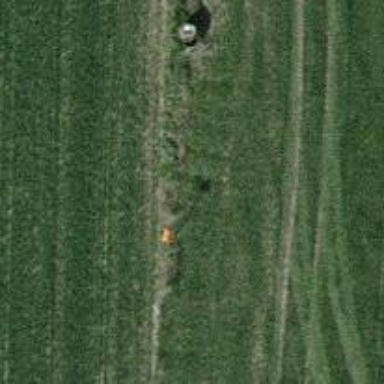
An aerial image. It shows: Aerial marker on pole.